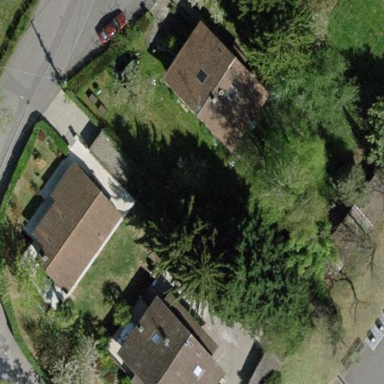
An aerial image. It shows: Garden enclosed by fence.